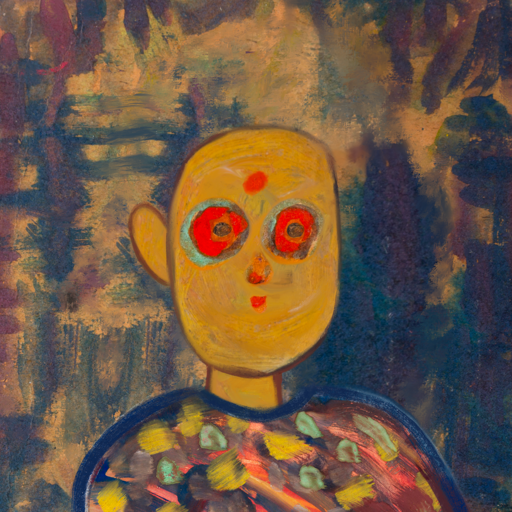
Background: InTheSun, Head And Neck Front: After_Raid, Face Front: Sisters, Bust: Mother_And_Son_Mother, Hair Front: Blank, Head Accessory: Blank, Second Necklace: Blank, Necklace: Blank, Baby: Blank